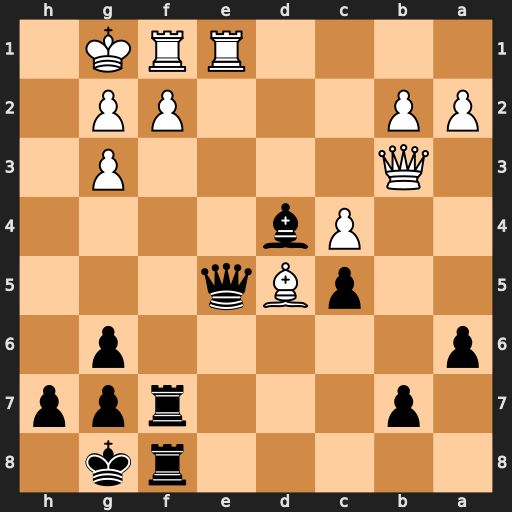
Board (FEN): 5rk1/1p3rpp/p5p1/2pBq3/2Pb4/1Q4P1/PP3PP1/4RRK1
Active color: b
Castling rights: -
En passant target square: -
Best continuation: Bxf2+ Rxf2 Qxe1+ Kh2 Qxf2